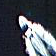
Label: Civil_yacht